Field crop: maize
Growth stage: 2
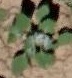
Species: chenopodium